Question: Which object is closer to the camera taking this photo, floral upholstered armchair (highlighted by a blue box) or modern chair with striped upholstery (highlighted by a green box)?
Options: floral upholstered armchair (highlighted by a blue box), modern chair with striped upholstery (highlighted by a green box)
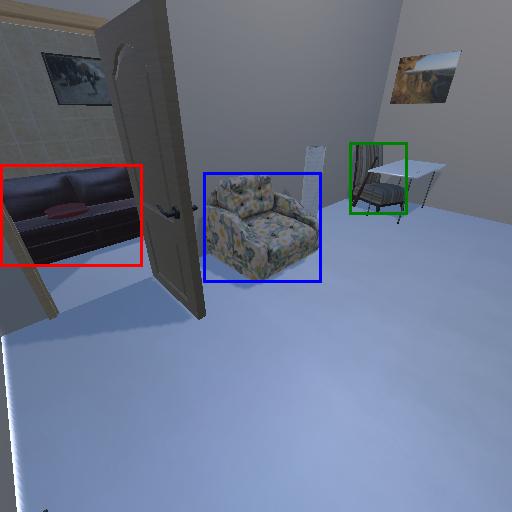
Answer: floral upholstered armchair (highlighted by a blue box)